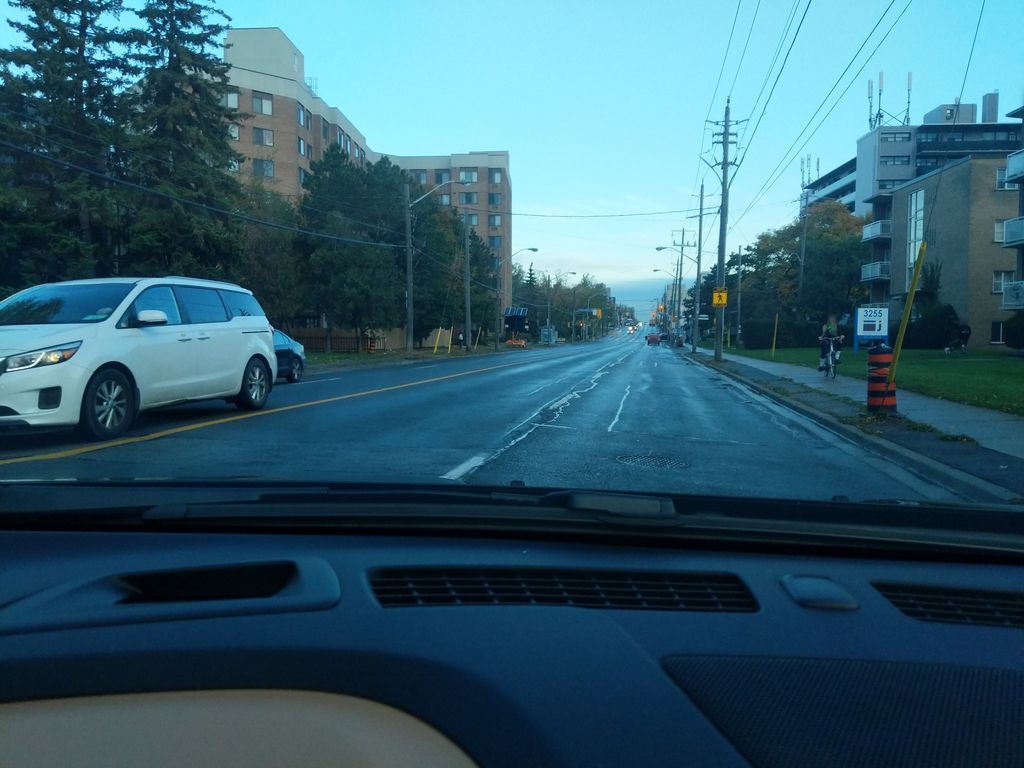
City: toronto